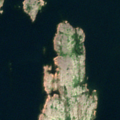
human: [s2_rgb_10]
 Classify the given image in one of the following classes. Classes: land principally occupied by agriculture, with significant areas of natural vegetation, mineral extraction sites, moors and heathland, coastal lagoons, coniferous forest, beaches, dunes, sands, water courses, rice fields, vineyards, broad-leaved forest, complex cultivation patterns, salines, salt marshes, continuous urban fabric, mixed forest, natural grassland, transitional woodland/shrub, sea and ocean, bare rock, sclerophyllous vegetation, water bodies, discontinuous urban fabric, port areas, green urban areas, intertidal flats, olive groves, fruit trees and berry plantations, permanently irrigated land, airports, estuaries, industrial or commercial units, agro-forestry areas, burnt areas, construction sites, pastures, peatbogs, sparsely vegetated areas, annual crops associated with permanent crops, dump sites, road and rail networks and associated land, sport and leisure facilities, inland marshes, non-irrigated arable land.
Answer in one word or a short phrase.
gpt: bare rock, sea and ocean